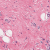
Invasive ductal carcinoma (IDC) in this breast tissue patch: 0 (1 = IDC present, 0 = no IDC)